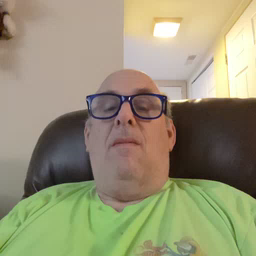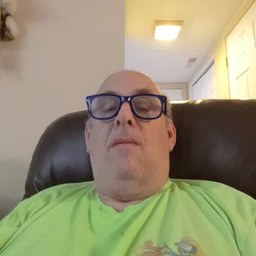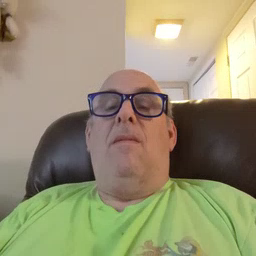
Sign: cute